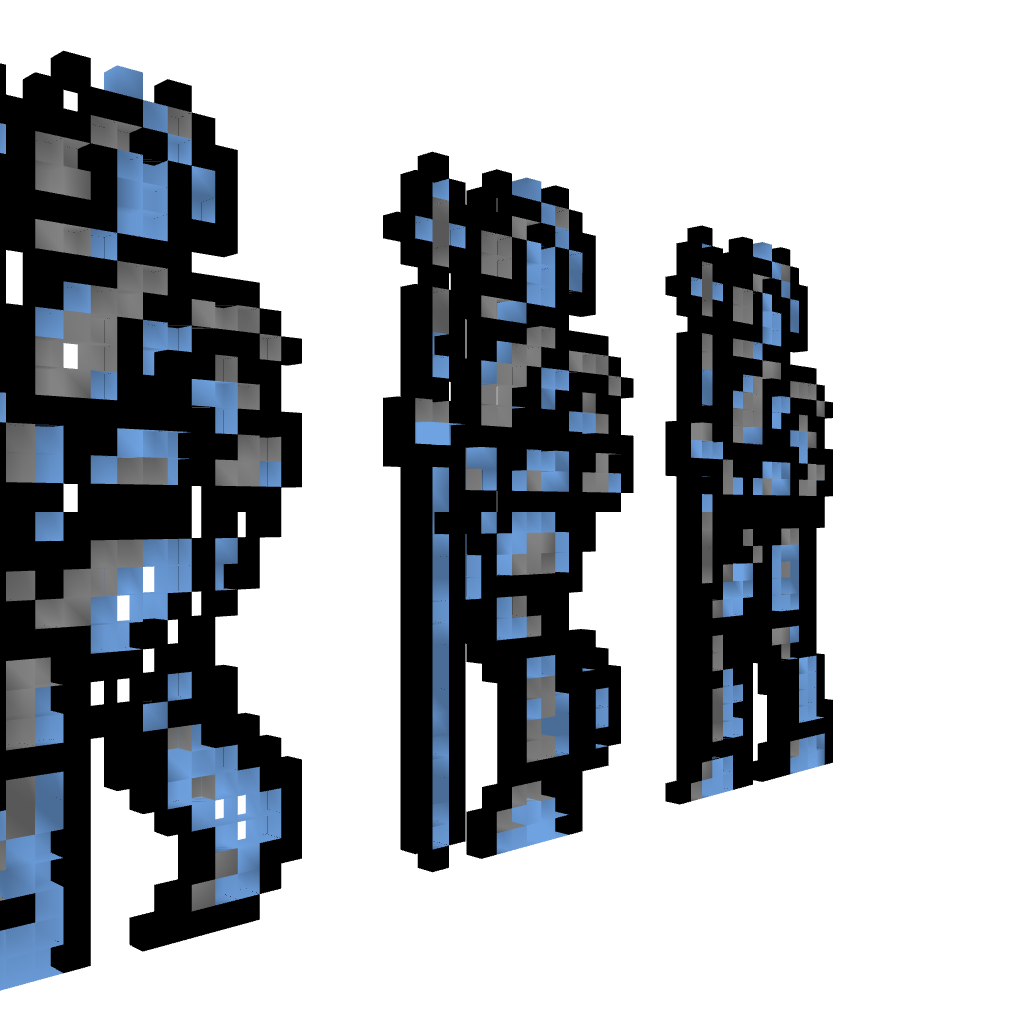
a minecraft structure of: Armor From Castlevania 1 bad low quality